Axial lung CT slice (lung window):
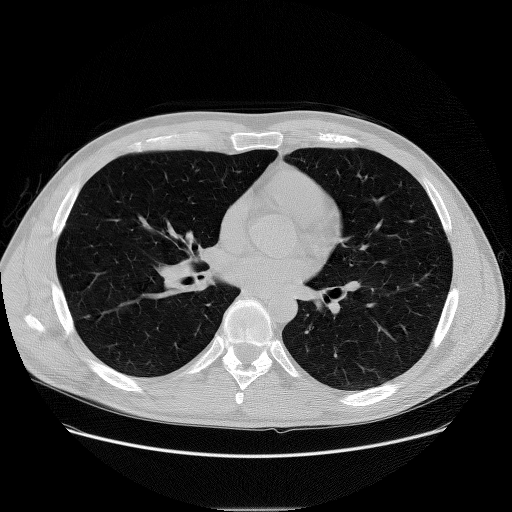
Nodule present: yes
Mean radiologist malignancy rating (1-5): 3